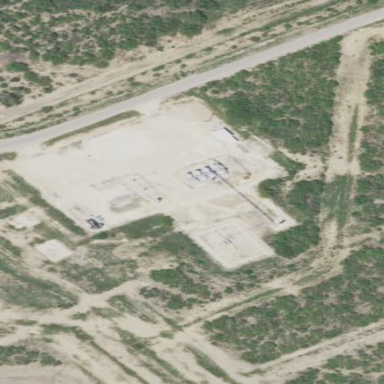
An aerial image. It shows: Industrial area dedicated to gas activities. Field gathering substation is present in the vicinity.